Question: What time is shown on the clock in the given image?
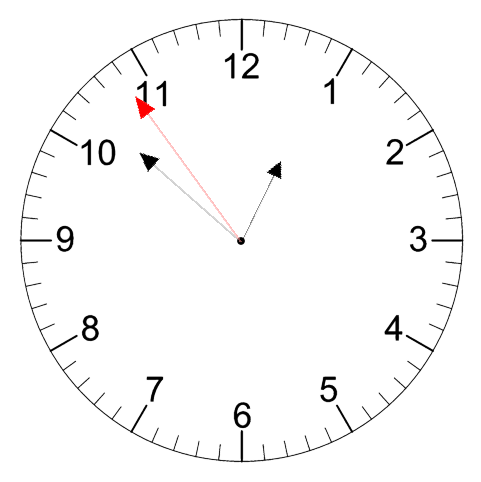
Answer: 12:51:54